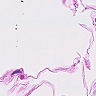
Metastatic tissue present: no